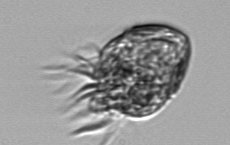
Label: Strombidium_morphotype1